九年级 · 画法几何学
如图, $P A 、 P B$ 分别切 $\odot O$ 于点 $A 、 B, A C$ 是 $\odot O$ 的直径, $A C 、 P B$ 的延长线交于点 $D, E$ 为 $P A$ 的中点, $A B$ 分别交 $P O 、 D E$ 于点 $M 、 N$, 若 $B$ 为 $P D$ 的中点, 则下列结论: (1) $P O$ 与 $A B$ 互相垂直平分; (2) $\triangle P A B$ 为等边三角形; (3) $\triangle P A O$ 与 $\triangle D A P$ 相似; (4) $\frac{B N}{A M}=\frac{2}{3}$. 其中正确结论的个数是 $(\quad)$

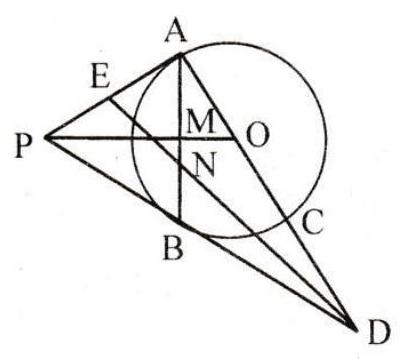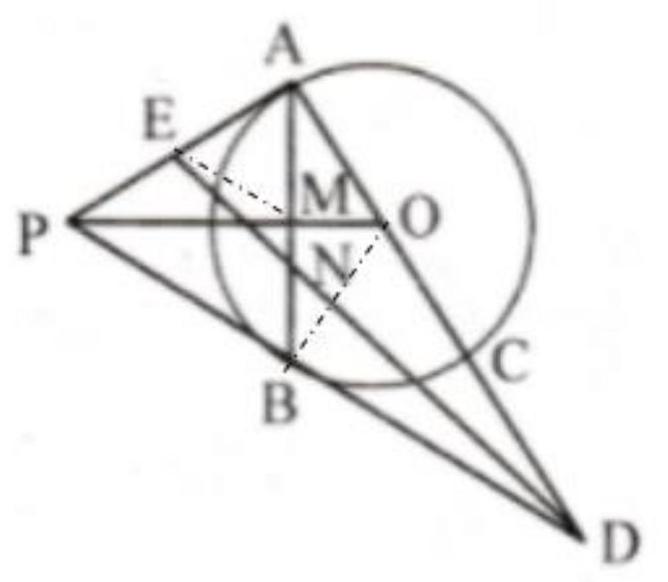
A. 1 个
B. 2 个
C. 3 个
D. 4 个
答案: C
解析: 【分析】

本题主要考查了切线的性质, 切线长定理, 直角三角形全等判定, 直角三角形斜边的中线, 相似三角形的判定与性质等知识, 分别判断各项即可.

(1) $P A 、 P B$ 分别切 $\odot O$ 于点 $A 、 B$, 切线的性质, 切线长定理, 可得出 $R t \triangle P A O \cong R t \triangle P B O$, 从而判断出结论错误;

(2) 由直角三角形斜边的中线可得结论正确;

(3)由结论(2)推导出角的关系, 从而得出 $\triangle P A O \sim \triangle D A P$, 可得结论正确;

(4)由直角三角形斜边的中线, 得出角的关系, 得到 $\triangle E M N \sim \triangle D B N$, 得出比例式可证结论正确.

【解答】

(1) 连接 $O B$,

$\because P A 、 P B$ 分别切 $\odot O$ 于点 $A 、 B$,

$\therefore P A=P B, \angle P A O=\angle P B O=90^{\circ}$,

又 $\because O A=O B, O P=O P$,

$\therefore R t \triangle P A O \cong R t \triangle P B O$

$\therefore \angle A P O=\angle B P O$,

$\therefore P O \perp A B$, 且 $P O$ 平分 $A B$, 但 $A B$ 不一定平分 $P O$, 故 (1)错误;

(2)在 $R t \triangle D A P$ 中, $B$ 为 $P D$ 的中点, $\therefore A B=P B=B D$,

又 $\because P A=P B, \therefore P A=P B=A B, \therefore \triangle P A B$ 为等边三角形, 故(2)正确;

(3) $\because \triangle P A B$ 为等边三角形,

$\therefore \angle A P B=\angle P A B=\angle P B A=60^{\circ}$,

$\because P O$ 平分 $\angle A P B, \angle A P O=30^{\circ}$,

$\because \triangle P A D$ 中, $\angle P A D=90^{\circ}, \angle A P D=60^{\circ}, \therefore \angle P D A=30^{\circ}$,

$\therefore \angle A P O=\angle P D A$,

又 $\because \angle P A O=\angle D A P$,

$\therefore \triangle P A O \sim \triangle D A P$, 故(3)正确;

(4) 连接 $E M$,

$\because \triangle A M P$ 是直角三角形, $E$ 为 $P A$ 的中点,

$\therefore E M=\frac{1}{2} A P=E P$,

$\therefore \angle E M P=\angle E P M=\frac{1}{2} \angle A P B=30^{\circ}$,
$\therefore \angle E M N=\angle E M P+\angle P M N=30^{\circ}+90^{\circ}=120^{\circ}$,

$\because \angle P B A=60^{\circ}$,

$\therefore \angle A B D=120^{\circ}$,

$\therefore \angle E M N=\angle A B D$,

$\because \angle E N M=\angle B N D$

$\therefore \triangle E M N \sim \triangle D B N$,

$\therefore \frac{E M}{D B}=\frac{M N}{B N}$

$\because D B=P B=A P$,

$\therefore \frac{E M}{D B}=\frac{1}{2}$

$\therefore \frac{M N}{B N}=\frac{1}{2}$

$\therefore \frac{B N}{B M}=\frac{2}{3}$

$\because P O$ 平分 $A B$,

$\therefore A M=B M$

$\because \frac{B N}{A M}=\frac{2}{3}$, 故4 4 正确.

$\therefore$ (2)(3) (4)正确,

故选 $C$.